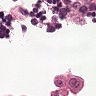
Metastatic tissue present: no